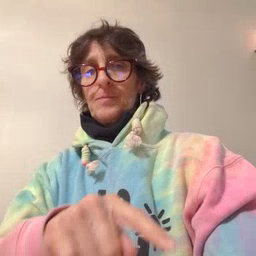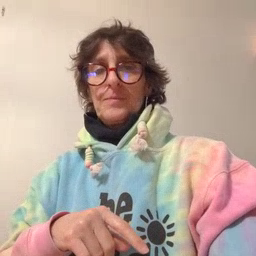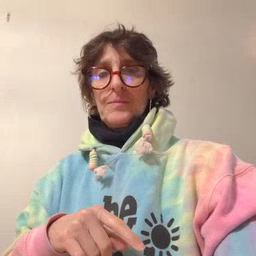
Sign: arm